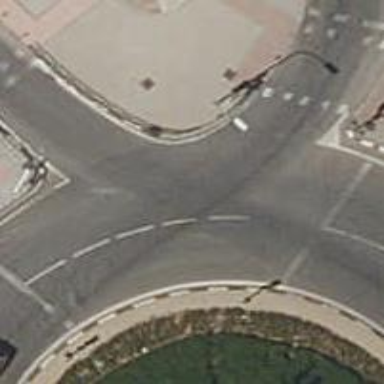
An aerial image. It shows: Asphalt road in residential area leading to roundabout.